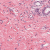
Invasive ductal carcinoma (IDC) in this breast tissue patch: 0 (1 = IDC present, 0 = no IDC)